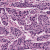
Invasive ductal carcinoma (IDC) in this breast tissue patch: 1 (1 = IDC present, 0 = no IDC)